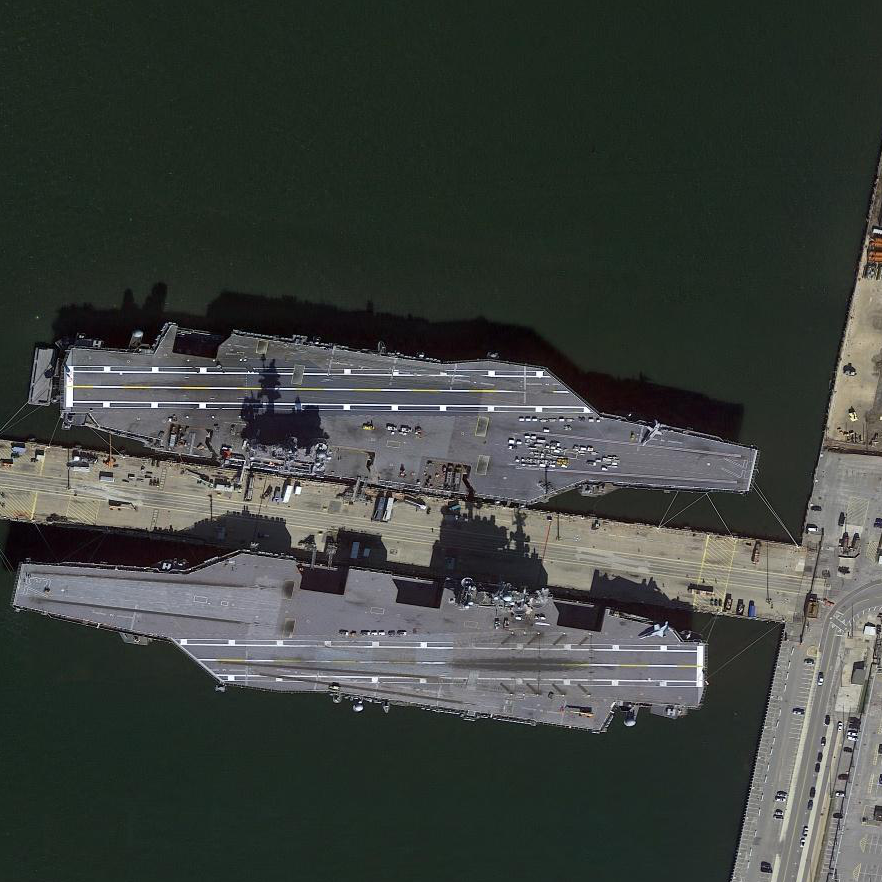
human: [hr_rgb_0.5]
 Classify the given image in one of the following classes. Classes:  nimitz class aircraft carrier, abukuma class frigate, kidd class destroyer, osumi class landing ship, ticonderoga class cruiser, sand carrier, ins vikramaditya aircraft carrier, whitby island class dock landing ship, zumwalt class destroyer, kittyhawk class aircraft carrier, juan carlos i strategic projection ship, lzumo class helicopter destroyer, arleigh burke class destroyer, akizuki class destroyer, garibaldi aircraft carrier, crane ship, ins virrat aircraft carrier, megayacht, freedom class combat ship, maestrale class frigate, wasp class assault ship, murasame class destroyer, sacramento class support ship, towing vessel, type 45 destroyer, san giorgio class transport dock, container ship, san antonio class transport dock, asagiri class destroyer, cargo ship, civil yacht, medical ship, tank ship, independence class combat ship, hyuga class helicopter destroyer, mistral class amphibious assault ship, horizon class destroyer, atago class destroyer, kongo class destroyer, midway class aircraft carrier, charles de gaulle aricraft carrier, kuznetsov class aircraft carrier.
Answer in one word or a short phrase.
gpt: Nimitz class aircraft carrier